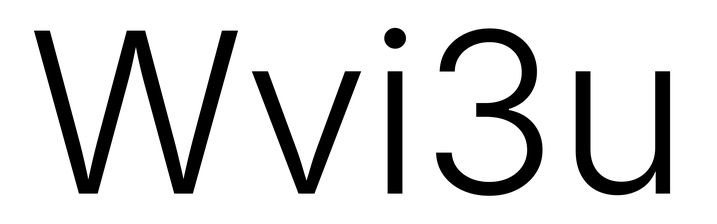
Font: Inter_Light